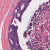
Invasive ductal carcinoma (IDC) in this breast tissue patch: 0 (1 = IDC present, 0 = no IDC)